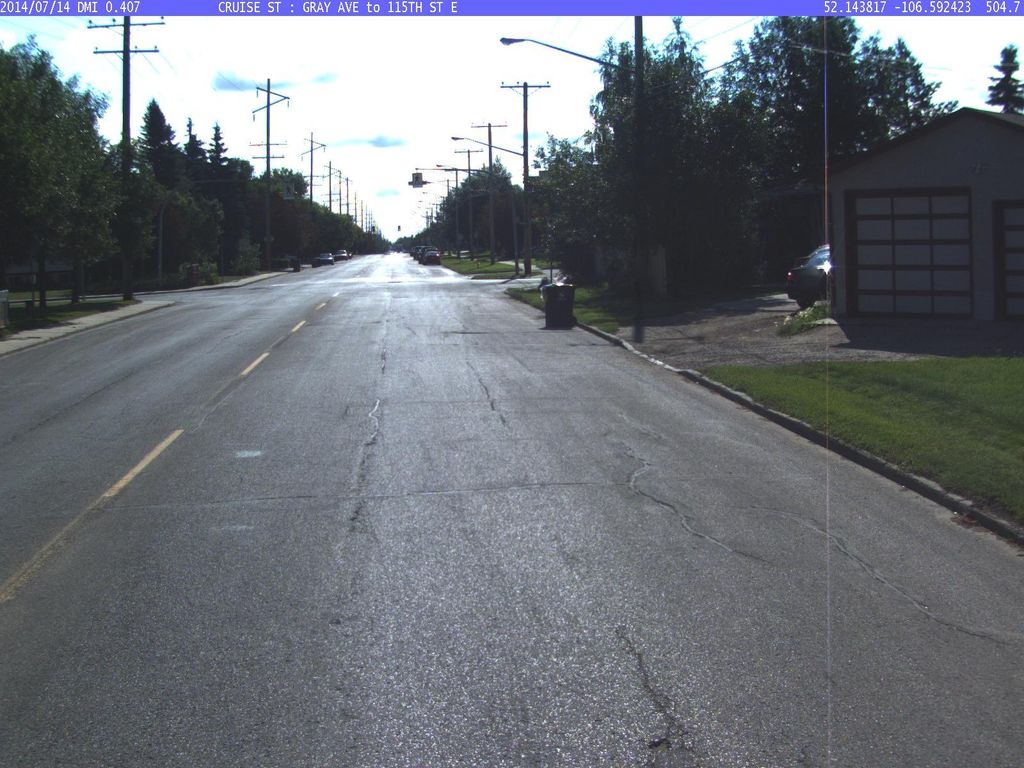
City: saskatoon